Interaction volume radius: 5 \u00c5
Interaction volume height: 20 \u00c5
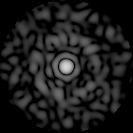
Disorder parameter: 0.7573